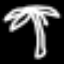
Label: palm tree